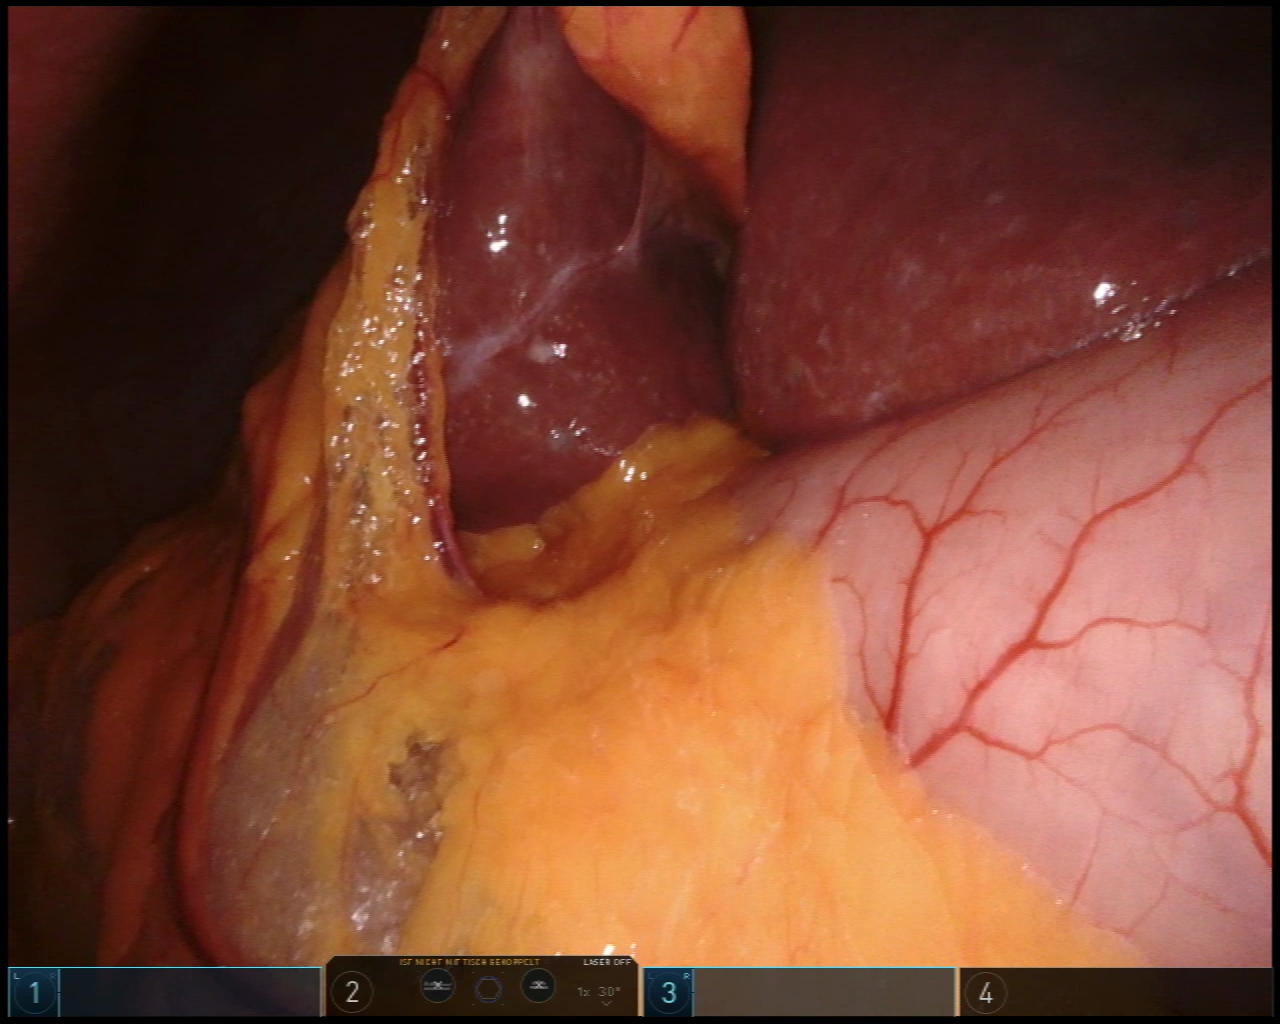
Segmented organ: stomach
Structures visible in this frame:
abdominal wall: yes
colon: no
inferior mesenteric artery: no
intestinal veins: no
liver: yes
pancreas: no
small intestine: no
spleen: no
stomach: yes
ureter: no
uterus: no
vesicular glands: no